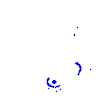
Particle: proton